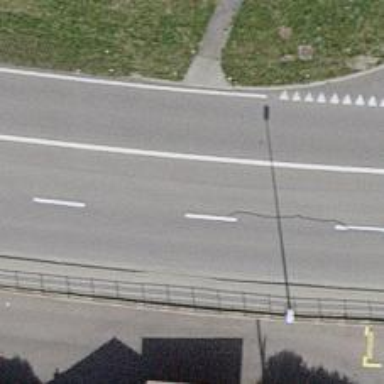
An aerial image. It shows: Secondary road with asphalt surface. There is sidewalk on the left side.